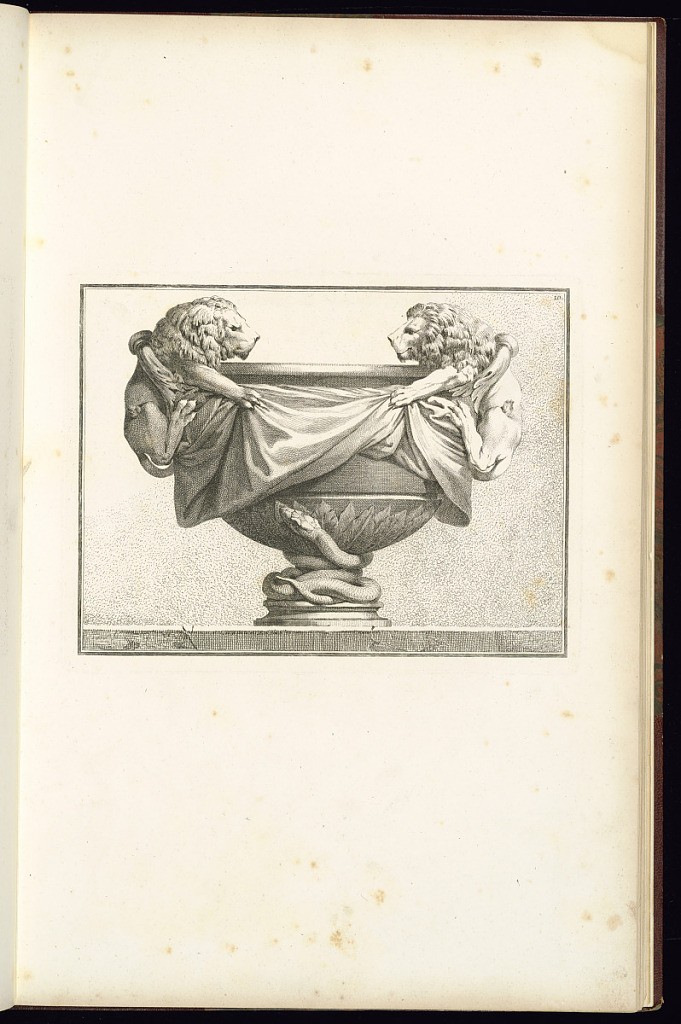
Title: Design for a Vase
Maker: Ennemond Alexandre Petitot, French, 1727 – 1801
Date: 1764
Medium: Etching on laid paper
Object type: Print
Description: Design for a vase decorated with two lions, drapery, leaves and a snake wrapped around the base. The plate is signed and numbered.